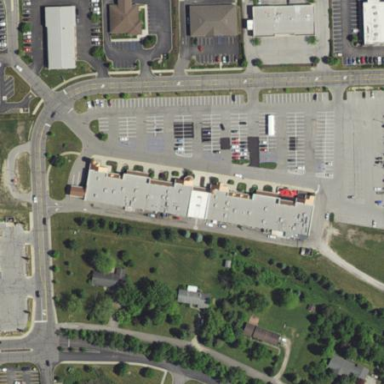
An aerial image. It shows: Retail area.